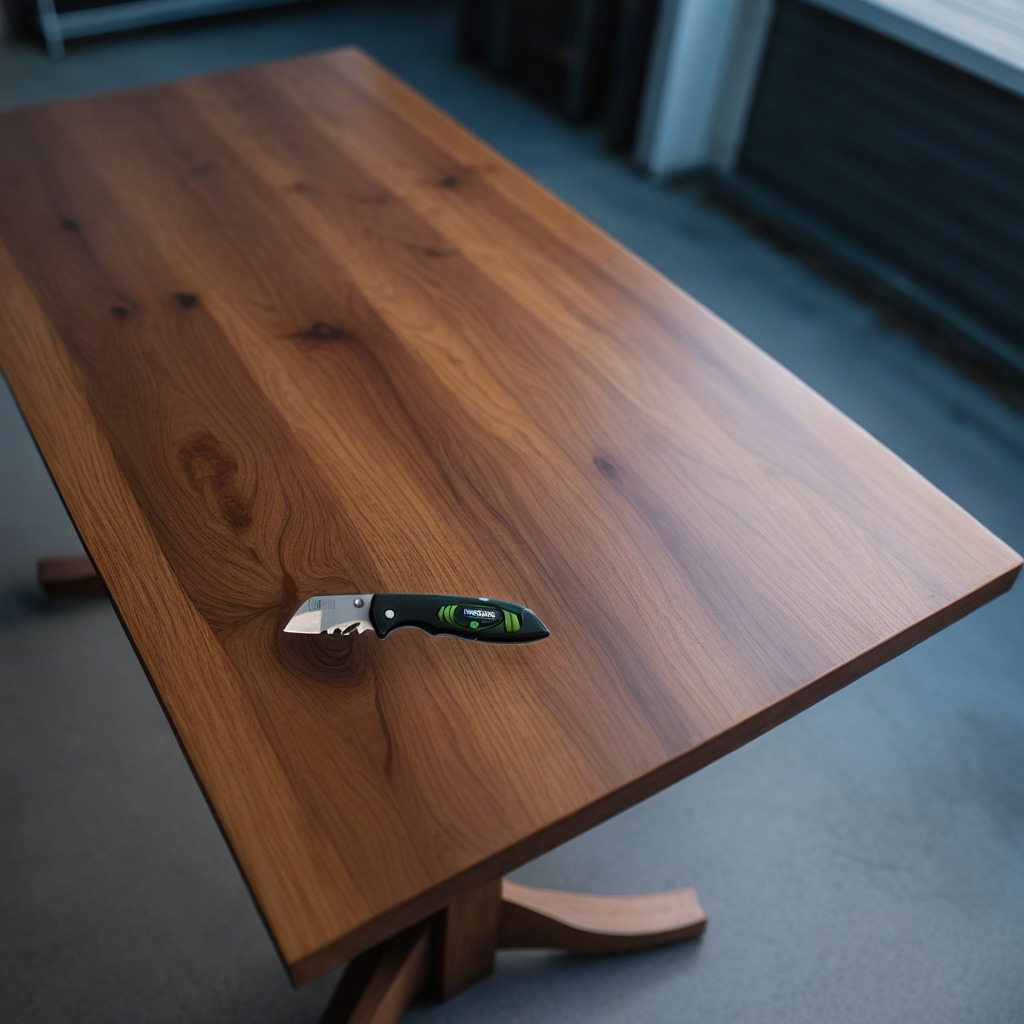
A utility knife is lying on a table in a garage.